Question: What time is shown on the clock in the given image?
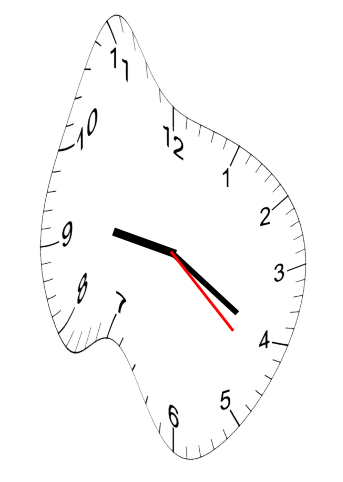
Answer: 09:20:22